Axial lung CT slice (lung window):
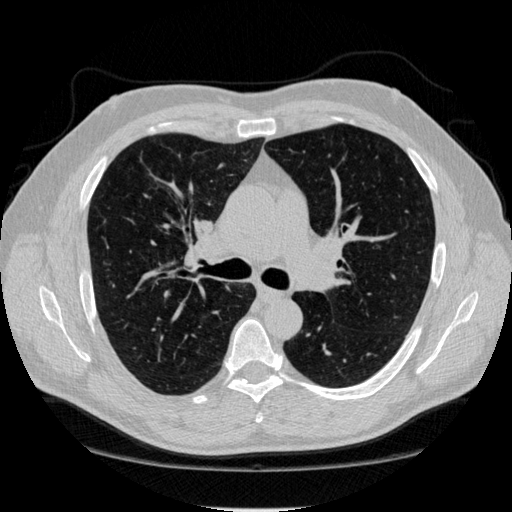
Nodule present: no